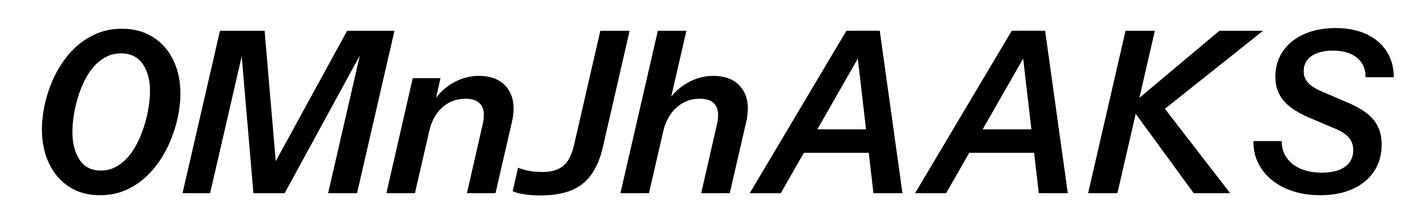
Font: InstrumentSans-Italic_SemiBold_Italic